Interaction volume radius: 10 \u00c5
Interaction volume height: 15 \u00c5
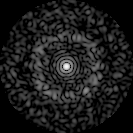
Disorder parameter: 0.8501